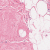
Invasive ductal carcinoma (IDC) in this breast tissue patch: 0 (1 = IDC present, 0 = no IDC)